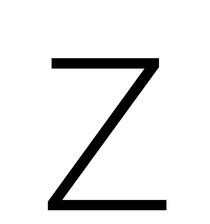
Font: Roboto_ExtraLight